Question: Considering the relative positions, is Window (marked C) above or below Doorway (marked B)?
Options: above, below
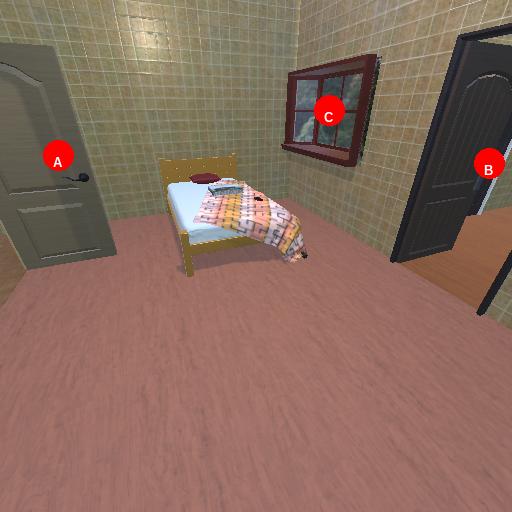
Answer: above